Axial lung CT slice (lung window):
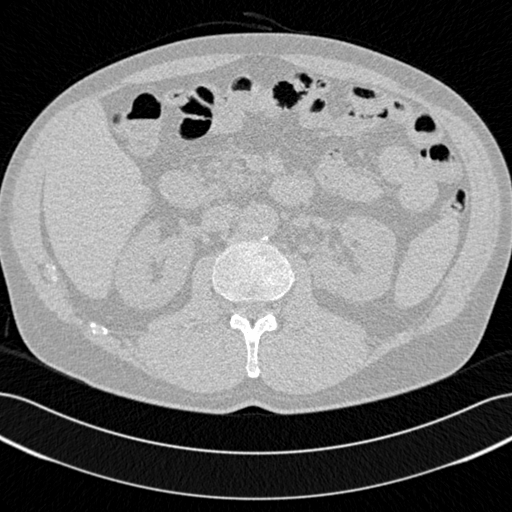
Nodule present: no